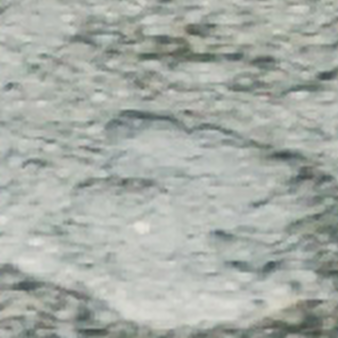
Label: other